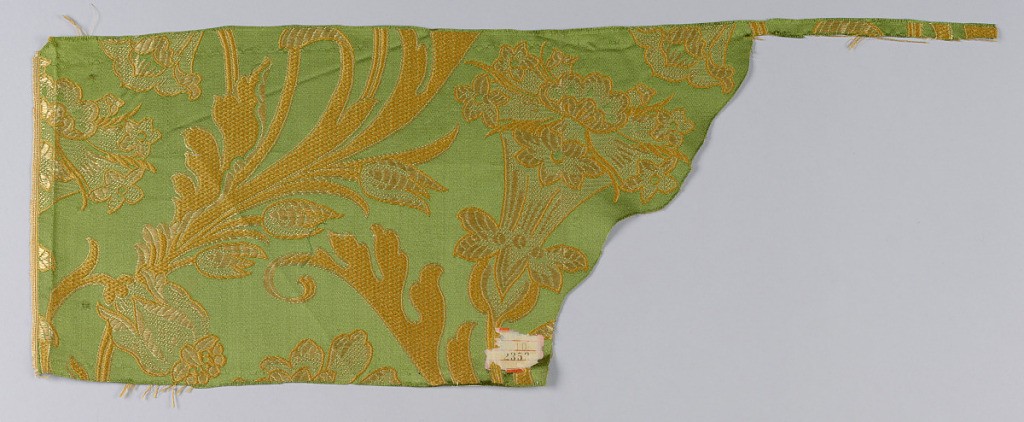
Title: Samples
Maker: Orinoka Mills, Philadelphia, Pennsylvania, USA
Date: ca. 1910
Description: a. green ground with 2 shades of gold color
b. bright pink ground with gold color and green/gold